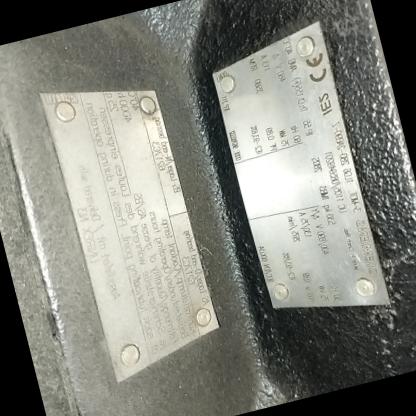
Klasa: tabliczka-znamionowa